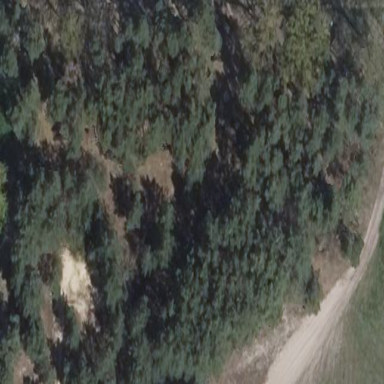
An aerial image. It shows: Evergreen needle-leaved forest.